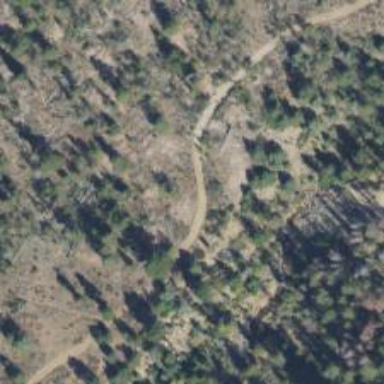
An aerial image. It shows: Track road suitable for nordic and hiking activities.